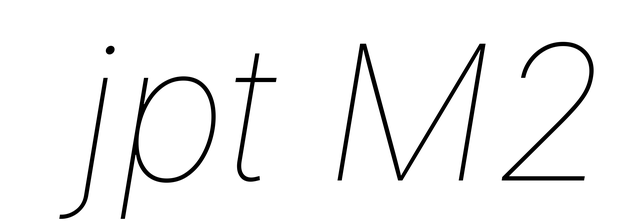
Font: Inter-Italic_Thin_Italic